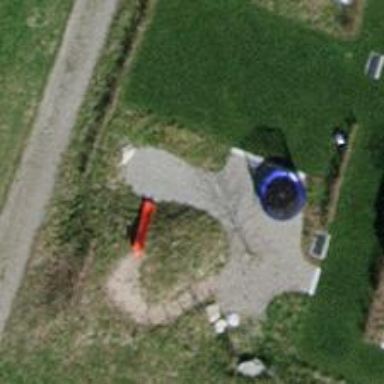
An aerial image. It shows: Playground area for leisure land.